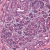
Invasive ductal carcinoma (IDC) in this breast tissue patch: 1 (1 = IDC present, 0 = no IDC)